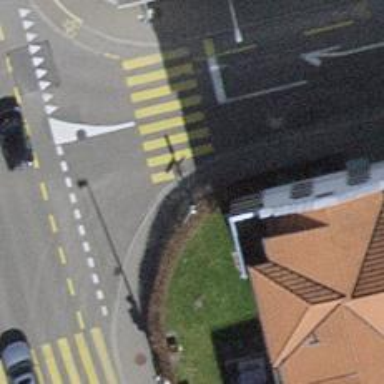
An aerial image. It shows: Kerb barrier.